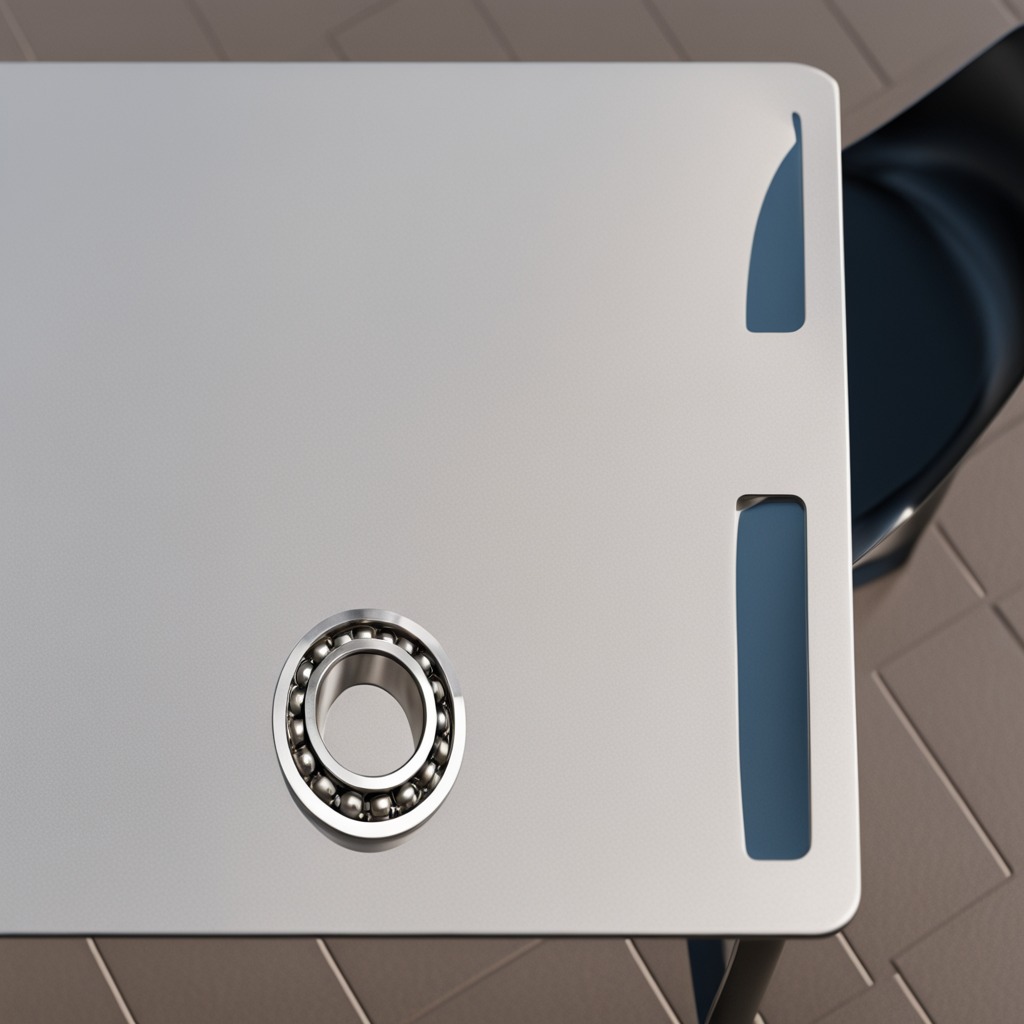
A metal ball bearing is lying on the clean utility table in a temporary outdoor tool station.